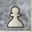
Piece: wP